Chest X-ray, AP view. Patient: 20 years old, sex M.
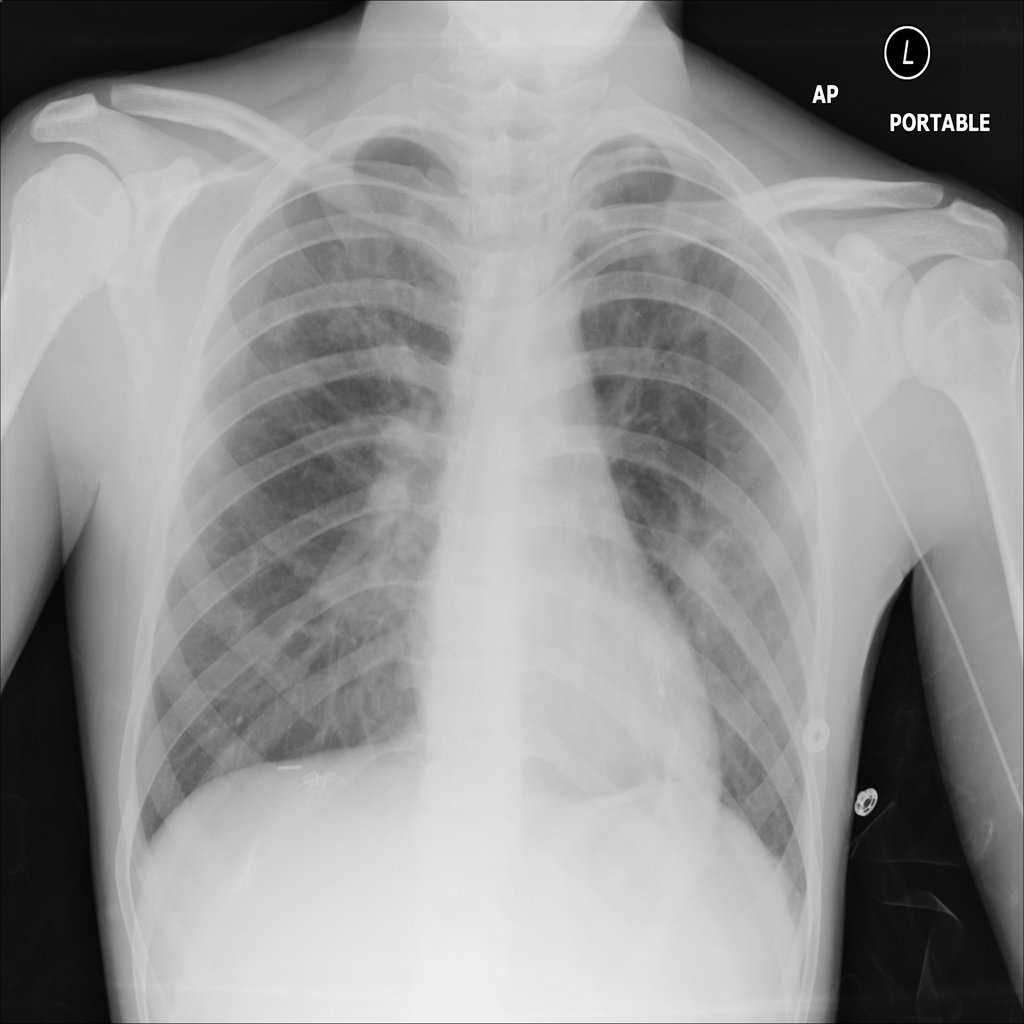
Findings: Infiltration